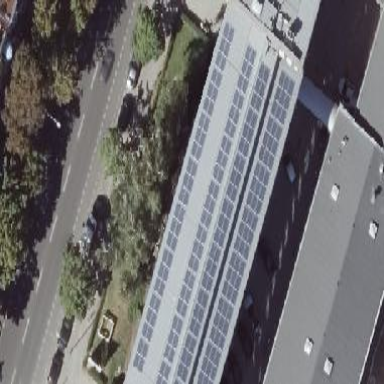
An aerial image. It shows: Small solar photovoltaic panel generator with 46 solar modules installed on the roof.